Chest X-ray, PA view. Patient: 31 years old, sex M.
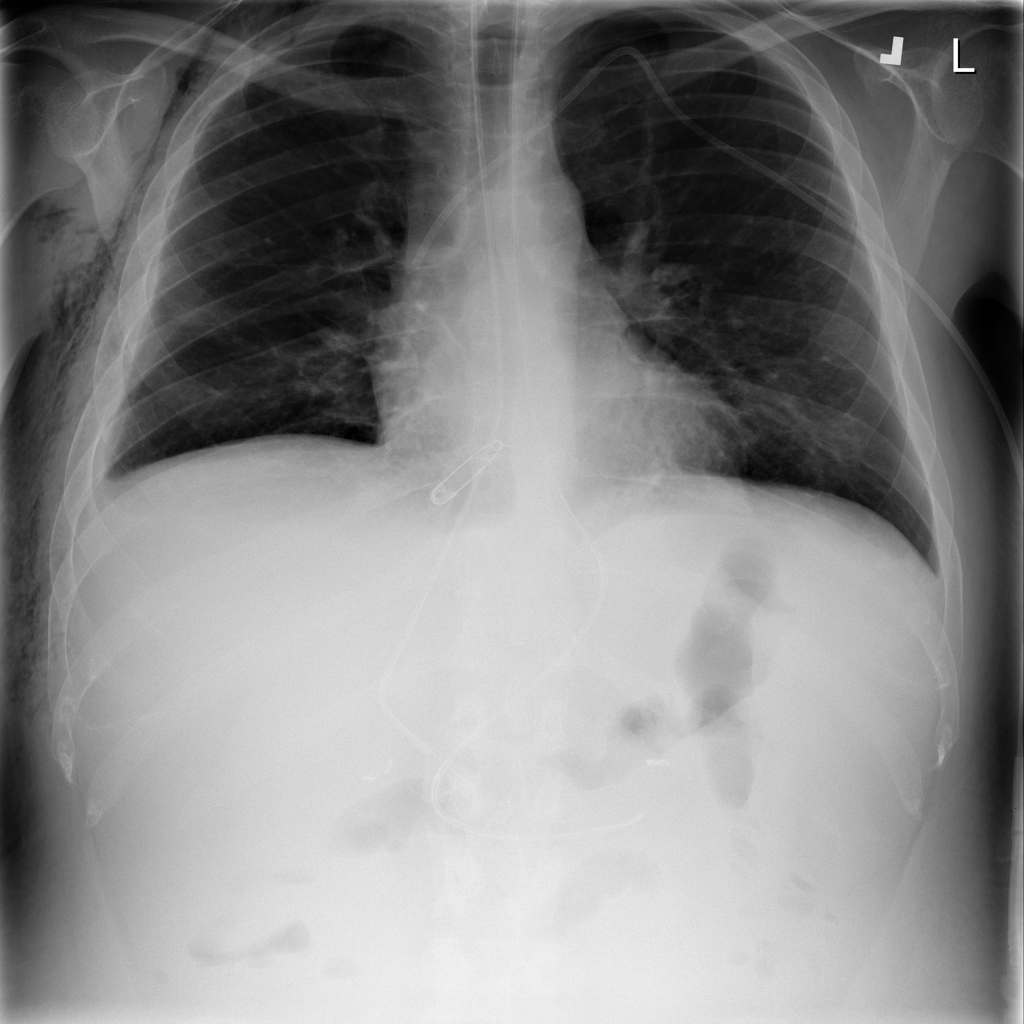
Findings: Effusion, Emphysema